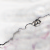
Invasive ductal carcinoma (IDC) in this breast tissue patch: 0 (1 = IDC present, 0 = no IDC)